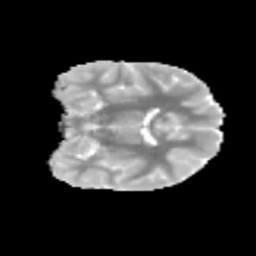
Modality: MD
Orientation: coronal
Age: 10
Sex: female
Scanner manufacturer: siemens
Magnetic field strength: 3 T
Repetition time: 3.8 s
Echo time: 0.07 s